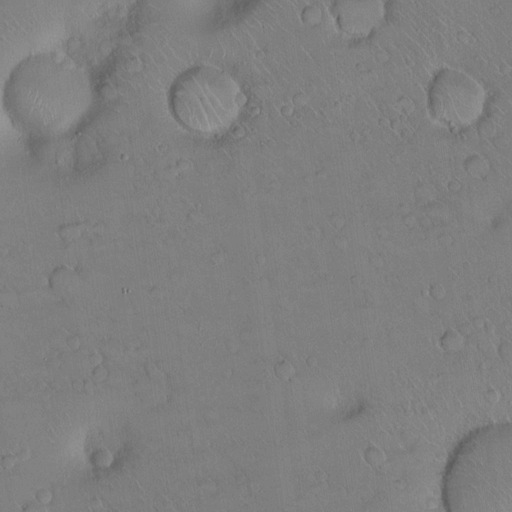
Classes present: Background, Cone